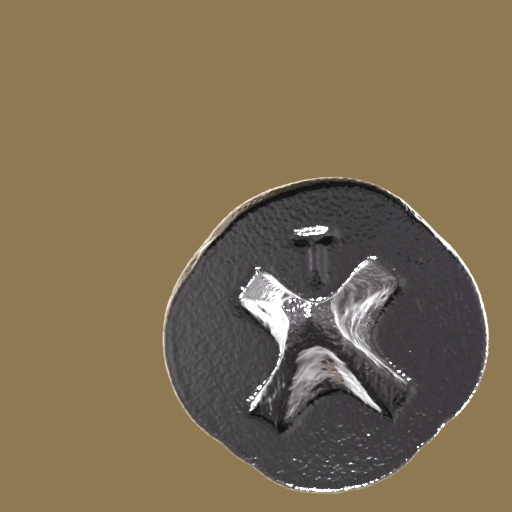
Label: screw